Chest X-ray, AP view. Patient: 59 years old, sex F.
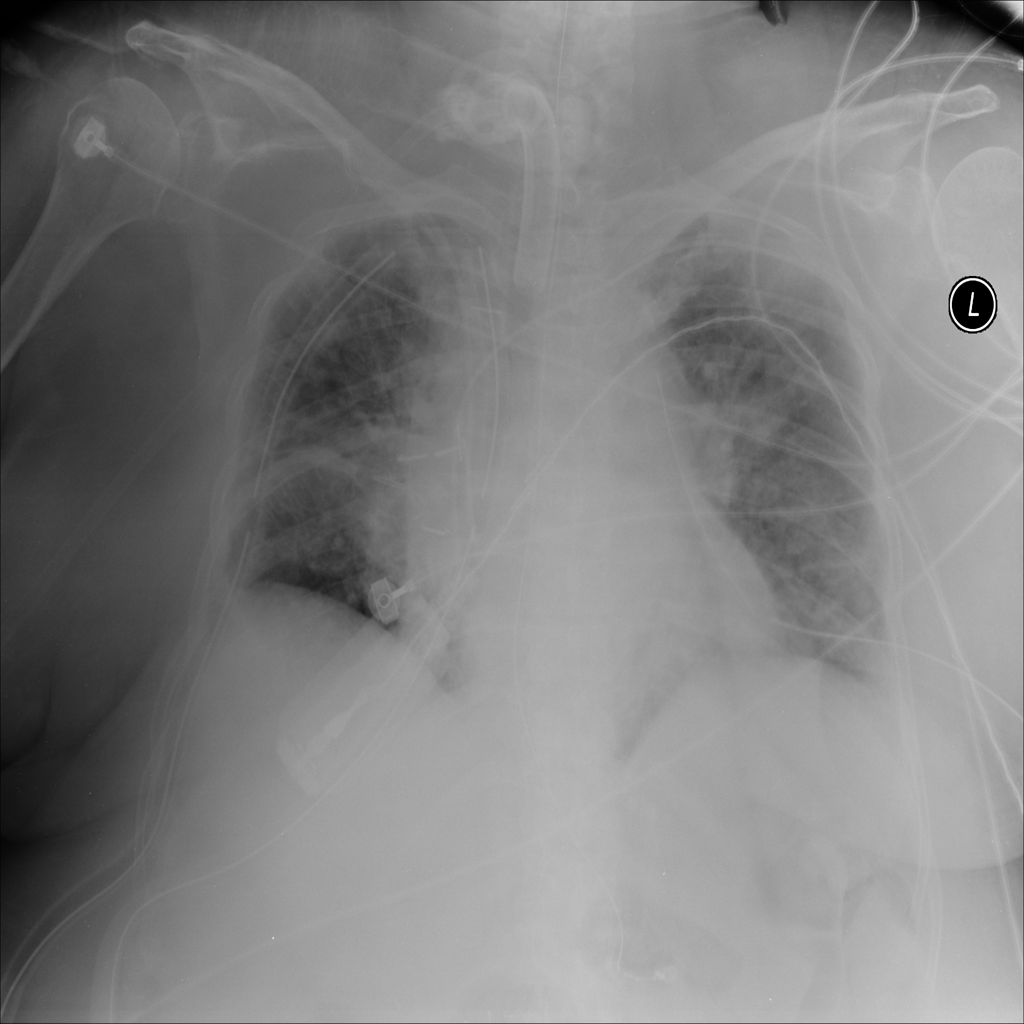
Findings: Consolidation, Mass, Nodule, Pleural_Thickening